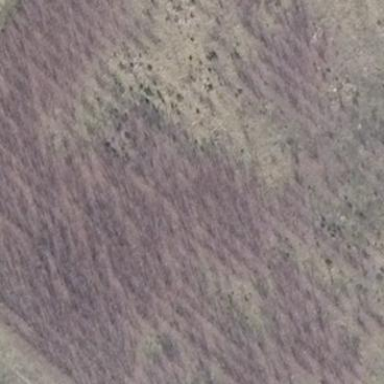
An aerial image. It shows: Forest area.